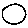
Label: circle